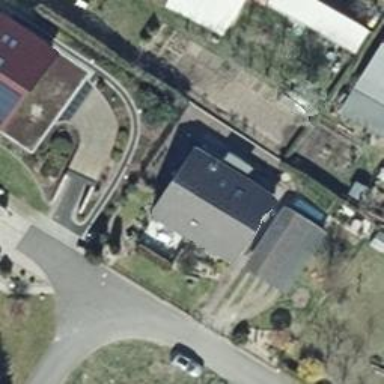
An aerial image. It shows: House with flat light gray roof.